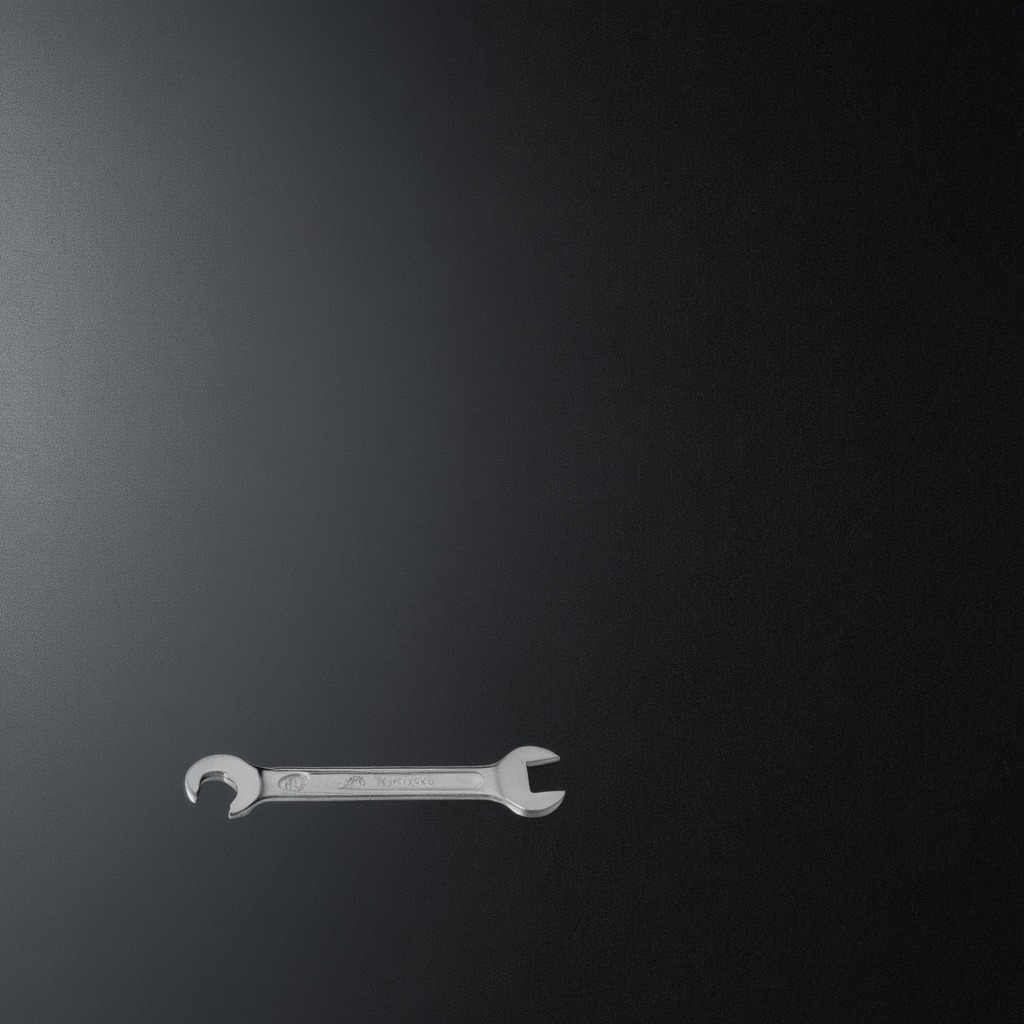
An wrench is lying on the tabletop.